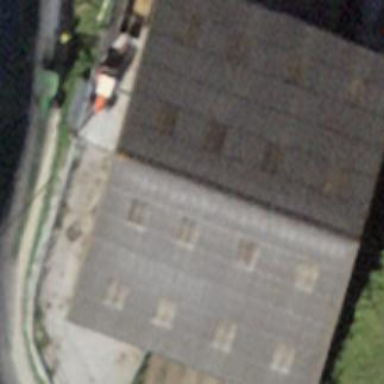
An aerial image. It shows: Cowshed building.